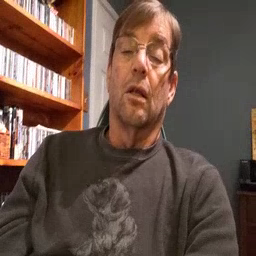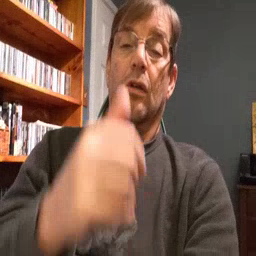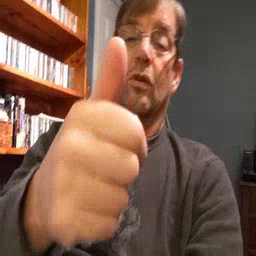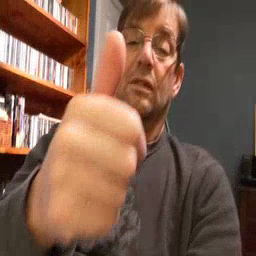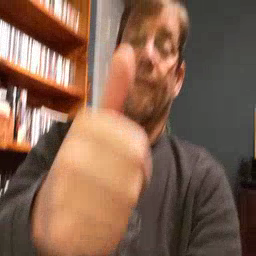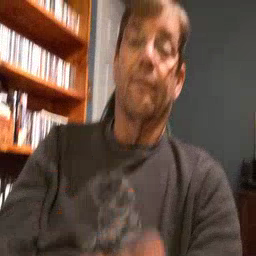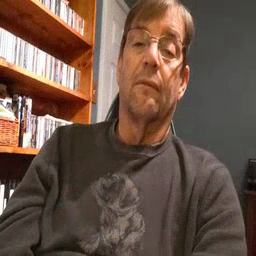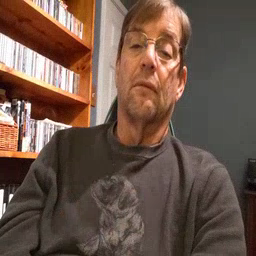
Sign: yourself